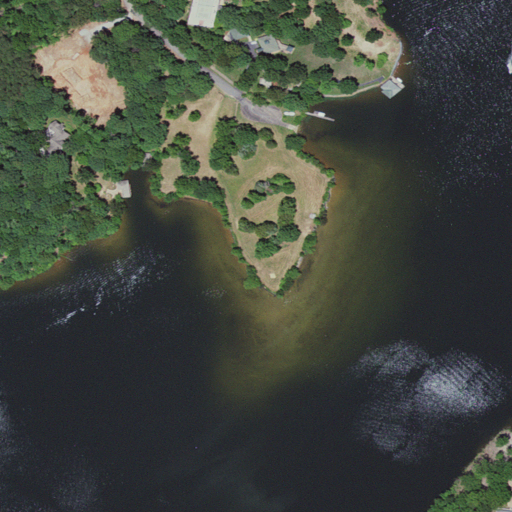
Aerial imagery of cape in Virginia named Mitchells Point containing open water, mixed forest, deciduous forest, shrub, open development, evergreen forest, and low intensity development